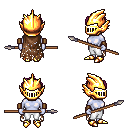
a pixel art fantasy rpg character, female body template, dark elf, purple skin, brown tattered cape, white pants, pink bedhead hairstyle, gold helm, leather bracers, gold boots, spear, four views (front, back, left, right), 2x2 character sprite sheet, small pixel art, hard edges, no anti-aliasing